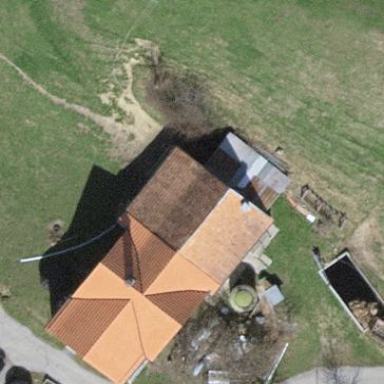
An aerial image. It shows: Simple and straightforward house.